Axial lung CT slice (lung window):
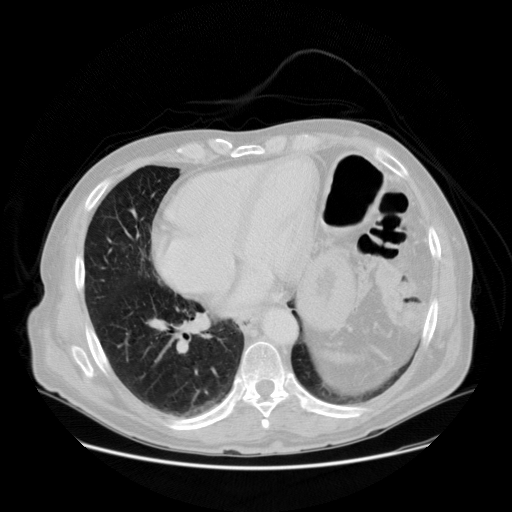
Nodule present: no